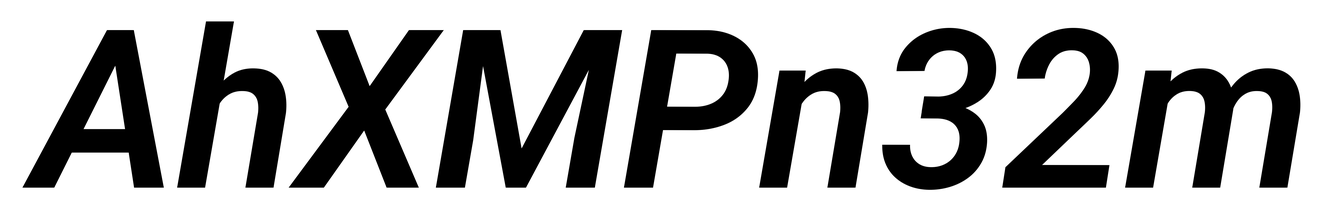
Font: Roboto-Italic_SemiBold_Italic